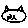
Label: cat